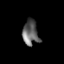
Tissue: lung
Cell type: T cells
Senescence score: 0.1793
Nuclear area (px): 389
Mean DAPI intensity: 100.18